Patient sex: F
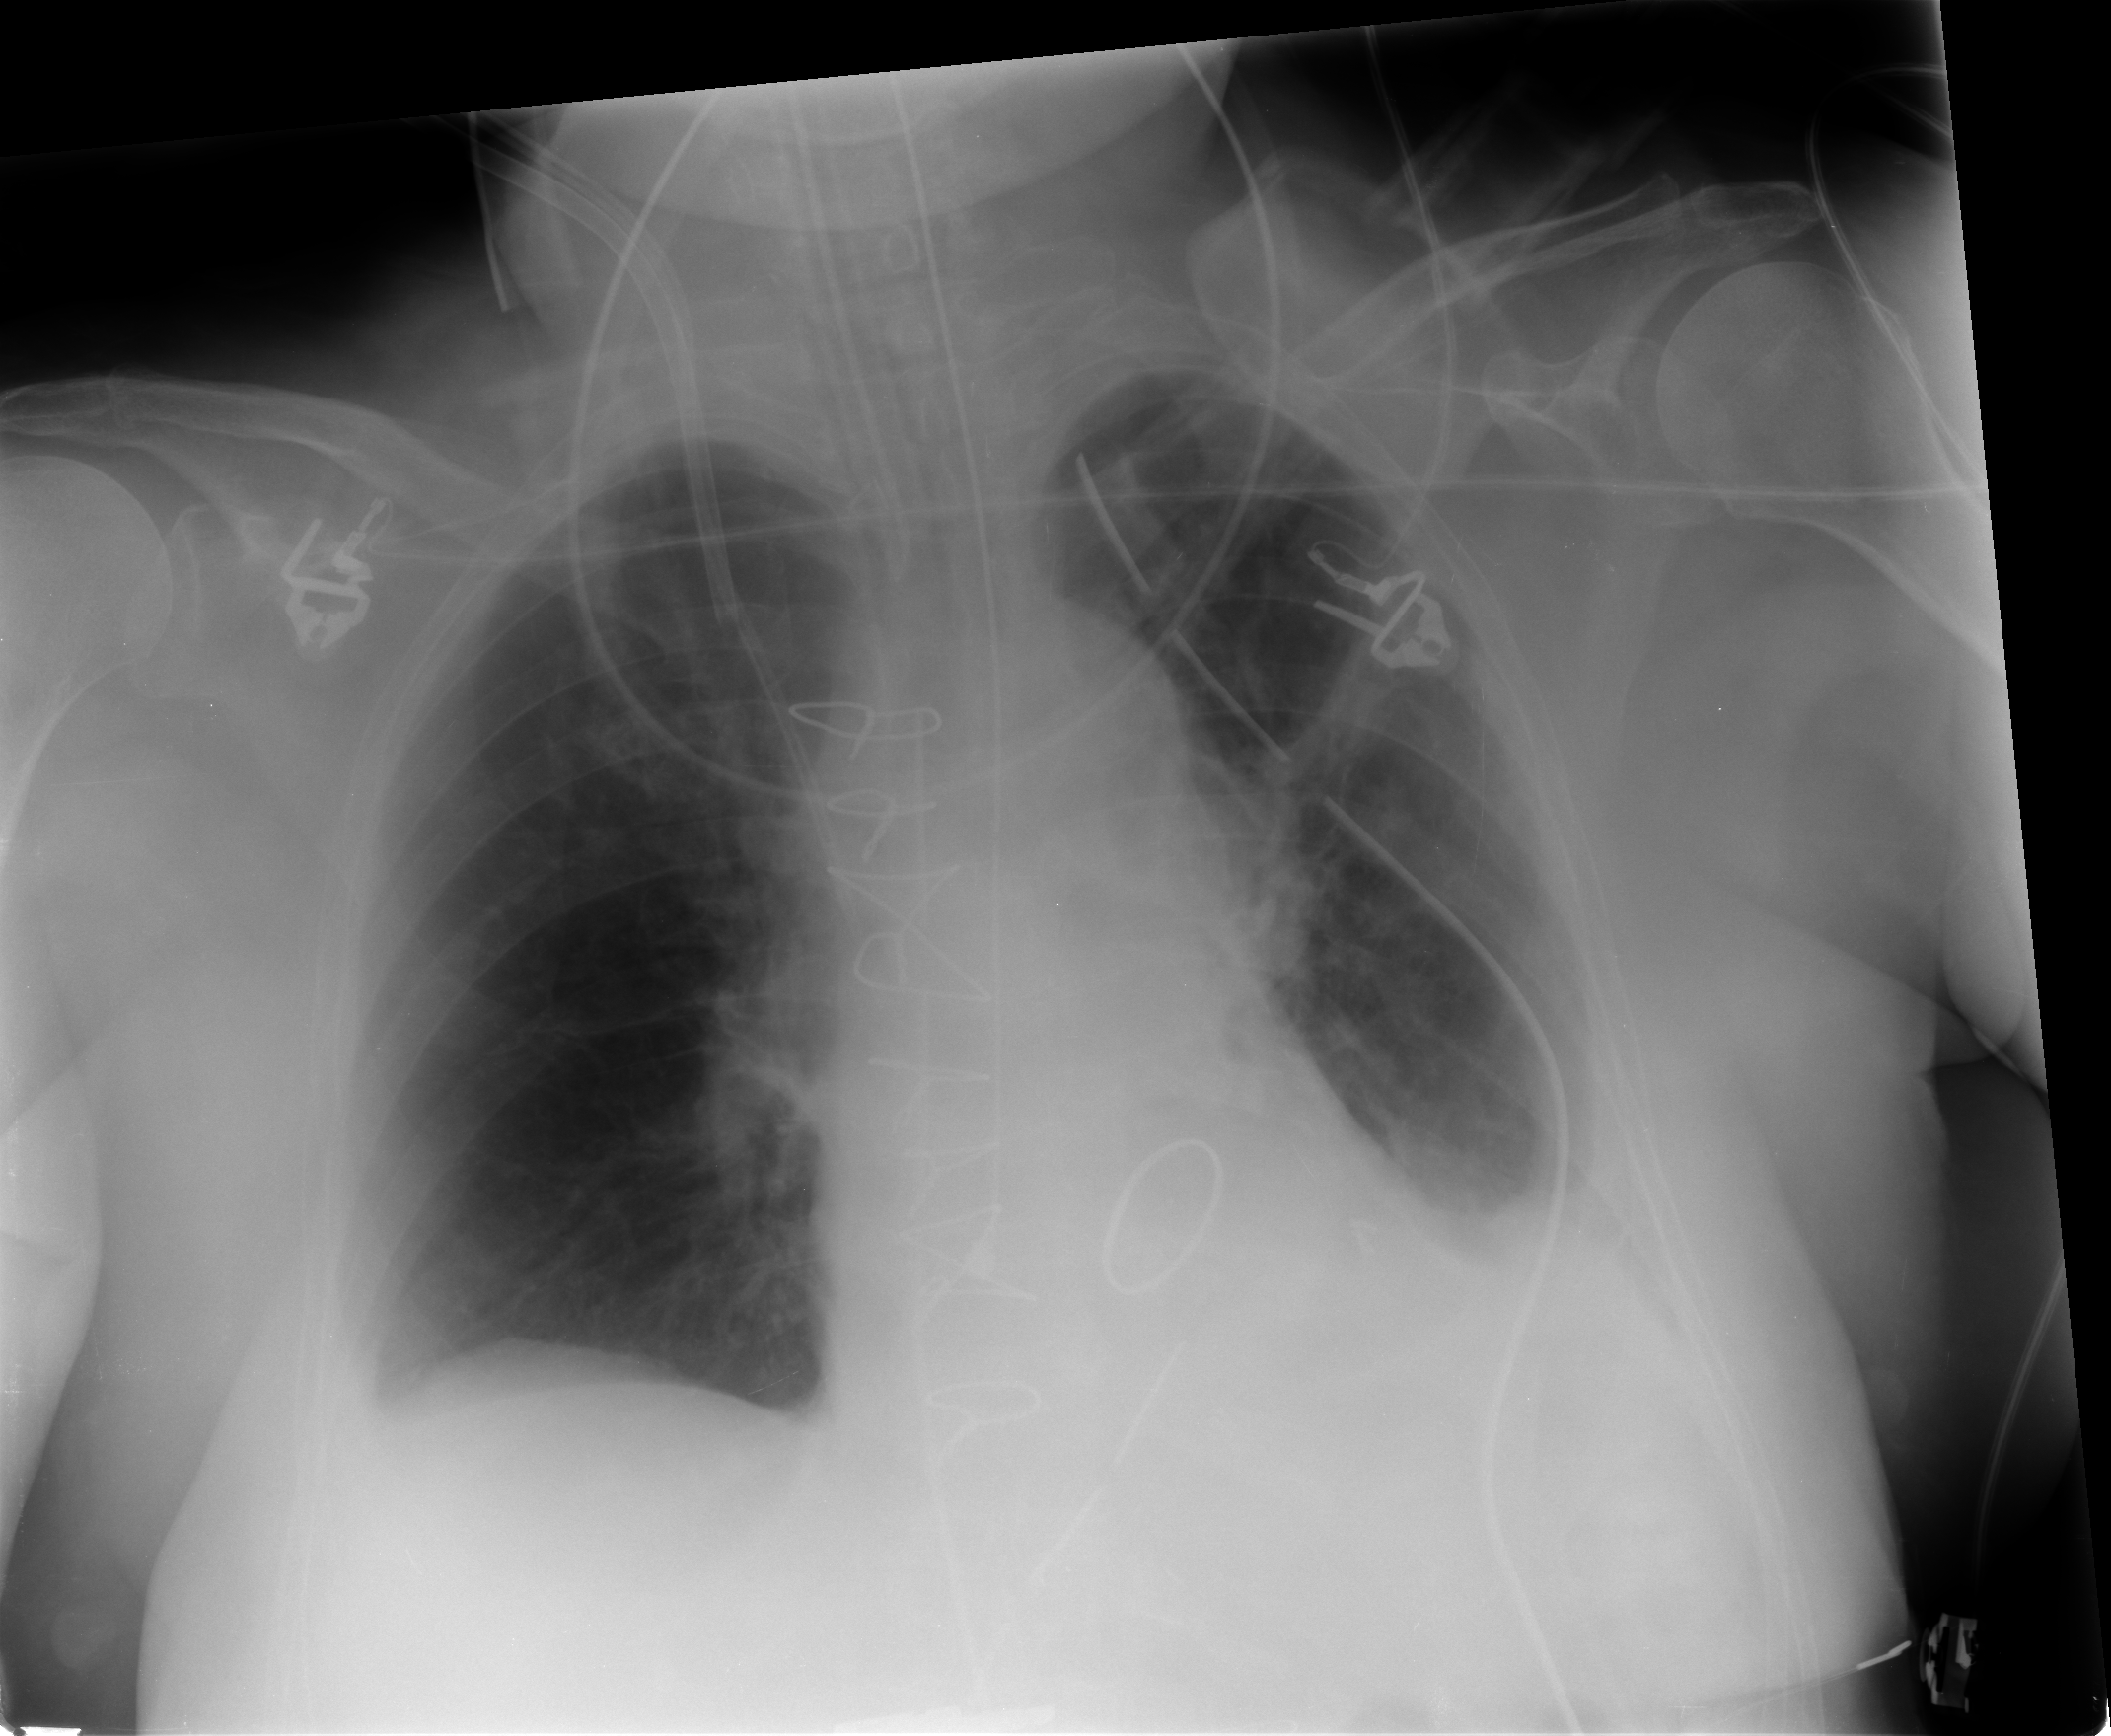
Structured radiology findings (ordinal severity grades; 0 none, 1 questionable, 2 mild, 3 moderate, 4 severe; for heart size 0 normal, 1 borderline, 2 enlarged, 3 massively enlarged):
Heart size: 2
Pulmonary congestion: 1
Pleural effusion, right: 1
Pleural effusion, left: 2
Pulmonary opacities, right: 0
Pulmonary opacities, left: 0
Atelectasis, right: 0
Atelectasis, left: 2